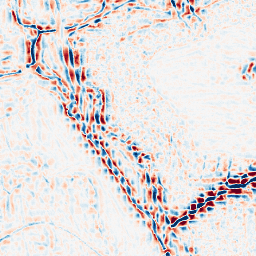
Category: wavelet
Decomposition family: wavelet_reverse_biorthogonal
Decomposition parameters: wavelet: rbio5.5
level: 3
Upsampling method: sinc_blackman
Upsampling parameters: scale: 8
kernel_size: 16
Upsampling scale: 8